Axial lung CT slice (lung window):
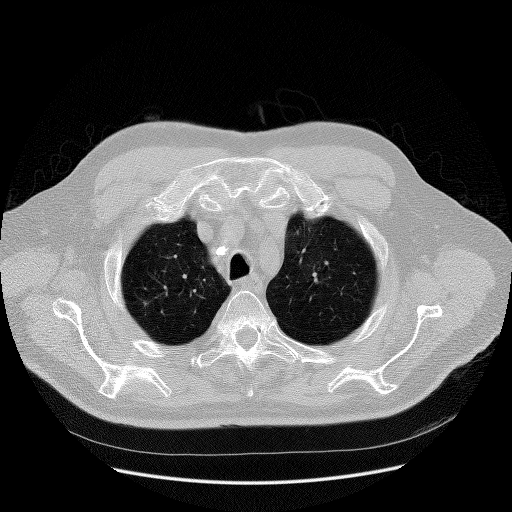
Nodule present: no